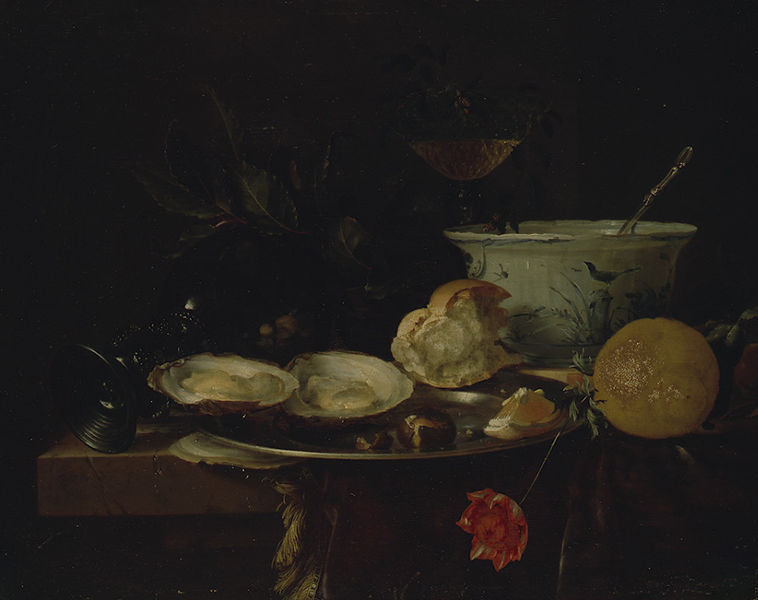
Titel: Frühstücksstilleben
Künstler: Jan Davidsz. de Heem
Standort: Karlsruhe
Institution: Staatliche Kunsthalle Karlsruhe
Schlagwörter: blau, blätter, dunkel, feder, gemälde, laub, schatten, vogel, weiß, gelb, grün, blume, blumen, braun, glas, hell, holz, licht, orange, schwarz, tisch, ölbild, blüte, obst, rose, rot, beige, malerei, barock, federn, schale, schüssel, silber, tablett, teller, tod, bild, holland, niederlande, tischdecke, öl, vögel, fransen, kelch, realismus, blatt, pflanze, pflanzen, genre, engel, frucht, gemüse, kanne, krug, schalen, stilleben, stillleben, vase, apfel, topf, ecke, düster, genremalerei, perspektive, rote blume, trocken, farbe, essen, löffel, wein, dekor, kerze, brot, platte, stiel, tischkante, tulpe, becher, melone, vanitas, verfall, meerestier, memento mori, vergänglichkeit, zinn, zinnteller, gefäss, porzellan, porzellanschale, leinwand, kugel, speisen, niederländisch, nelke, tischplatte, mahl, mahlzeit, römer, karaffe, silberteller, besteck, silbern, salat, kastanie, muschel, suppe, terrine, reflex, austern, marmorplatte, muscheln, pflaume, pokal, schnecke, zitrone, geöffnet, weissbrot, kräuter, bowle, kelle, salz, auster, pomeranze, silberlöffel, marone, brötchen, trinkgefäß, pott, pampelmuse, kastanien, delft, semmel, schöpfkelle, suppenschüssel, geälde, rest, nahrungsmittel, verschimmelt, muschelschalen, ei, 1650, tischj, obt, zitronenschnitz, weißbrit, kastanaie, austern vanitas, ztronen, tulpfe, zitrone#, veränglichkeit, tabeltt, muschelschal, telker, maronie, suppeschüssel, tabelt, römerglas